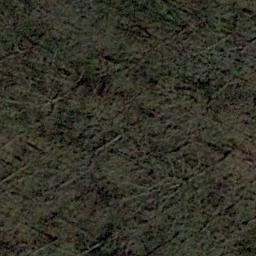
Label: forest